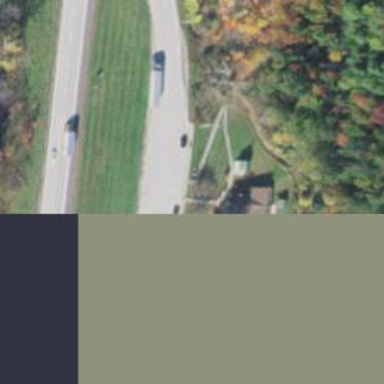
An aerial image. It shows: Rest area on the road.